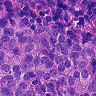
Metastatic tissue present: yes